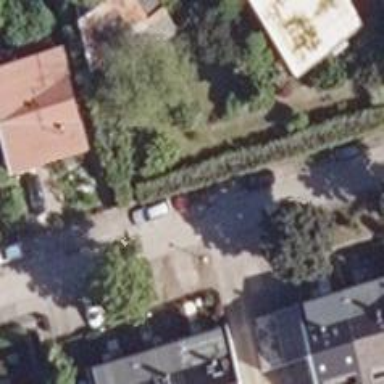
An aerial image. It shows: Residential road.